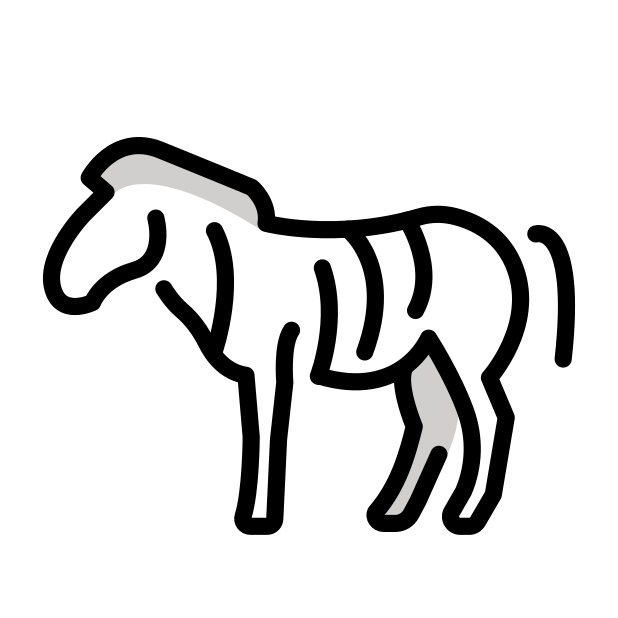
Emoji: 🦓
Name: zebra face
Unicode: 0x1f993